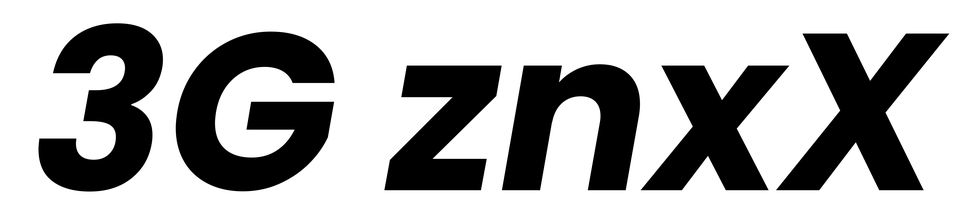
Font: Poppins-BoldItalic